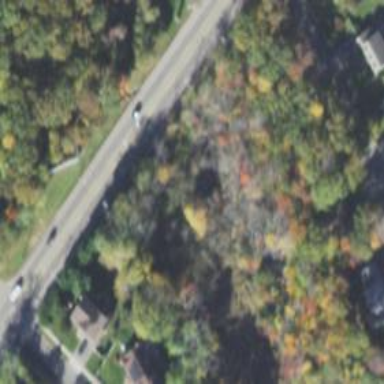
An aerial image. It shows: Culvert tunnel.